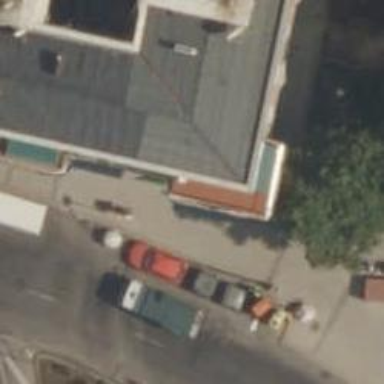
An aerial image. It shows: Fast food establishment.